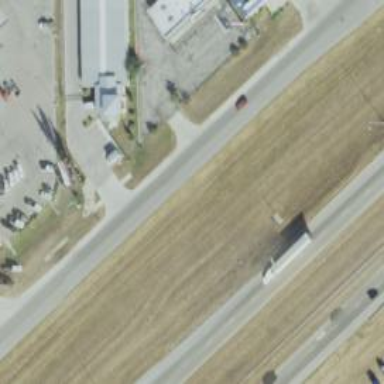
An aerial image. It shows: Tertiary road with frontage road.